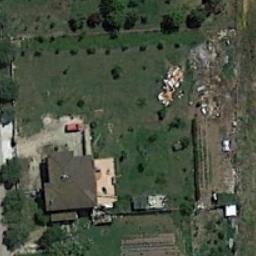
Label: sparse_residential